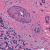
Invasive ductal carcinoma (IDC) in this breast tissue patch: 1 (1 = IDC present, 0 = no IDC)